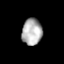
Tissue: lung
Cell type: Endothelial cells
Senescence score: 0.5664
Nuclear area (px): 525
Mean DAPI intensity: 176.145